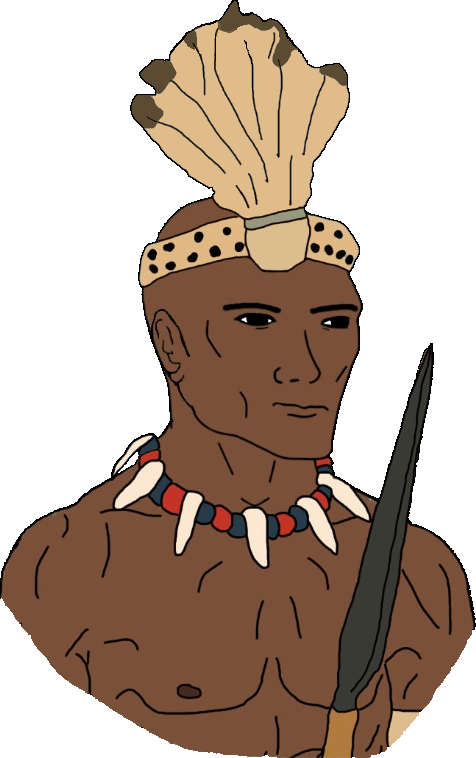
Label: 5_Blackjak